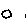
Label: moon